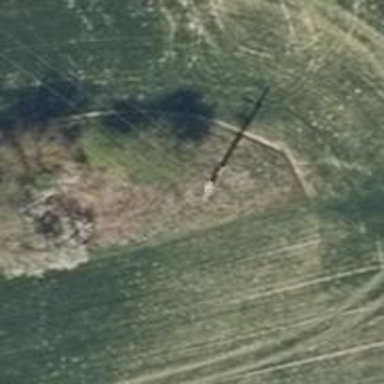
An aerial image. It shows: Power pole.